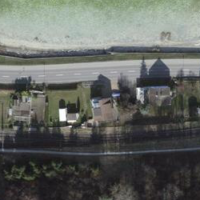
EUNIS habitat code: 54
Species observed at this site:
Geum rivale